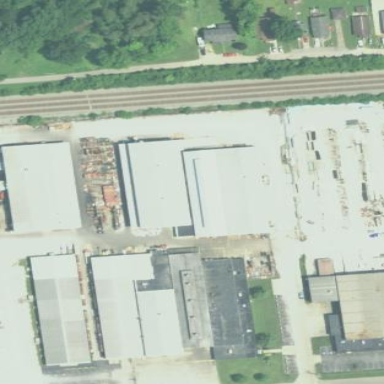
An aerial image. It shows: Industrial building with asphalt surface.